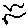
Label: zigzag